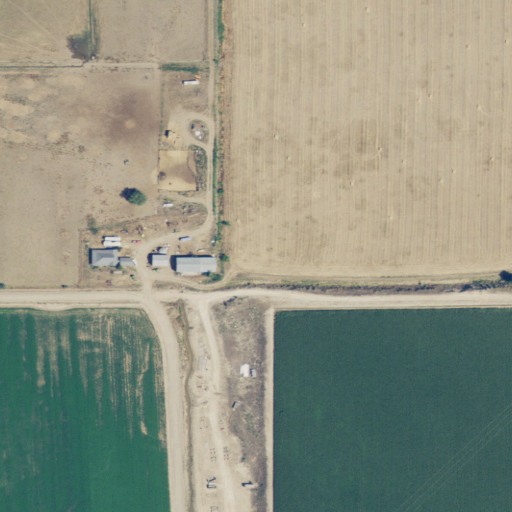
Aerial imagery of valley in Oregon named Patch Gulch containing cultivated crops, open development, low intensity development, and medium intensity development